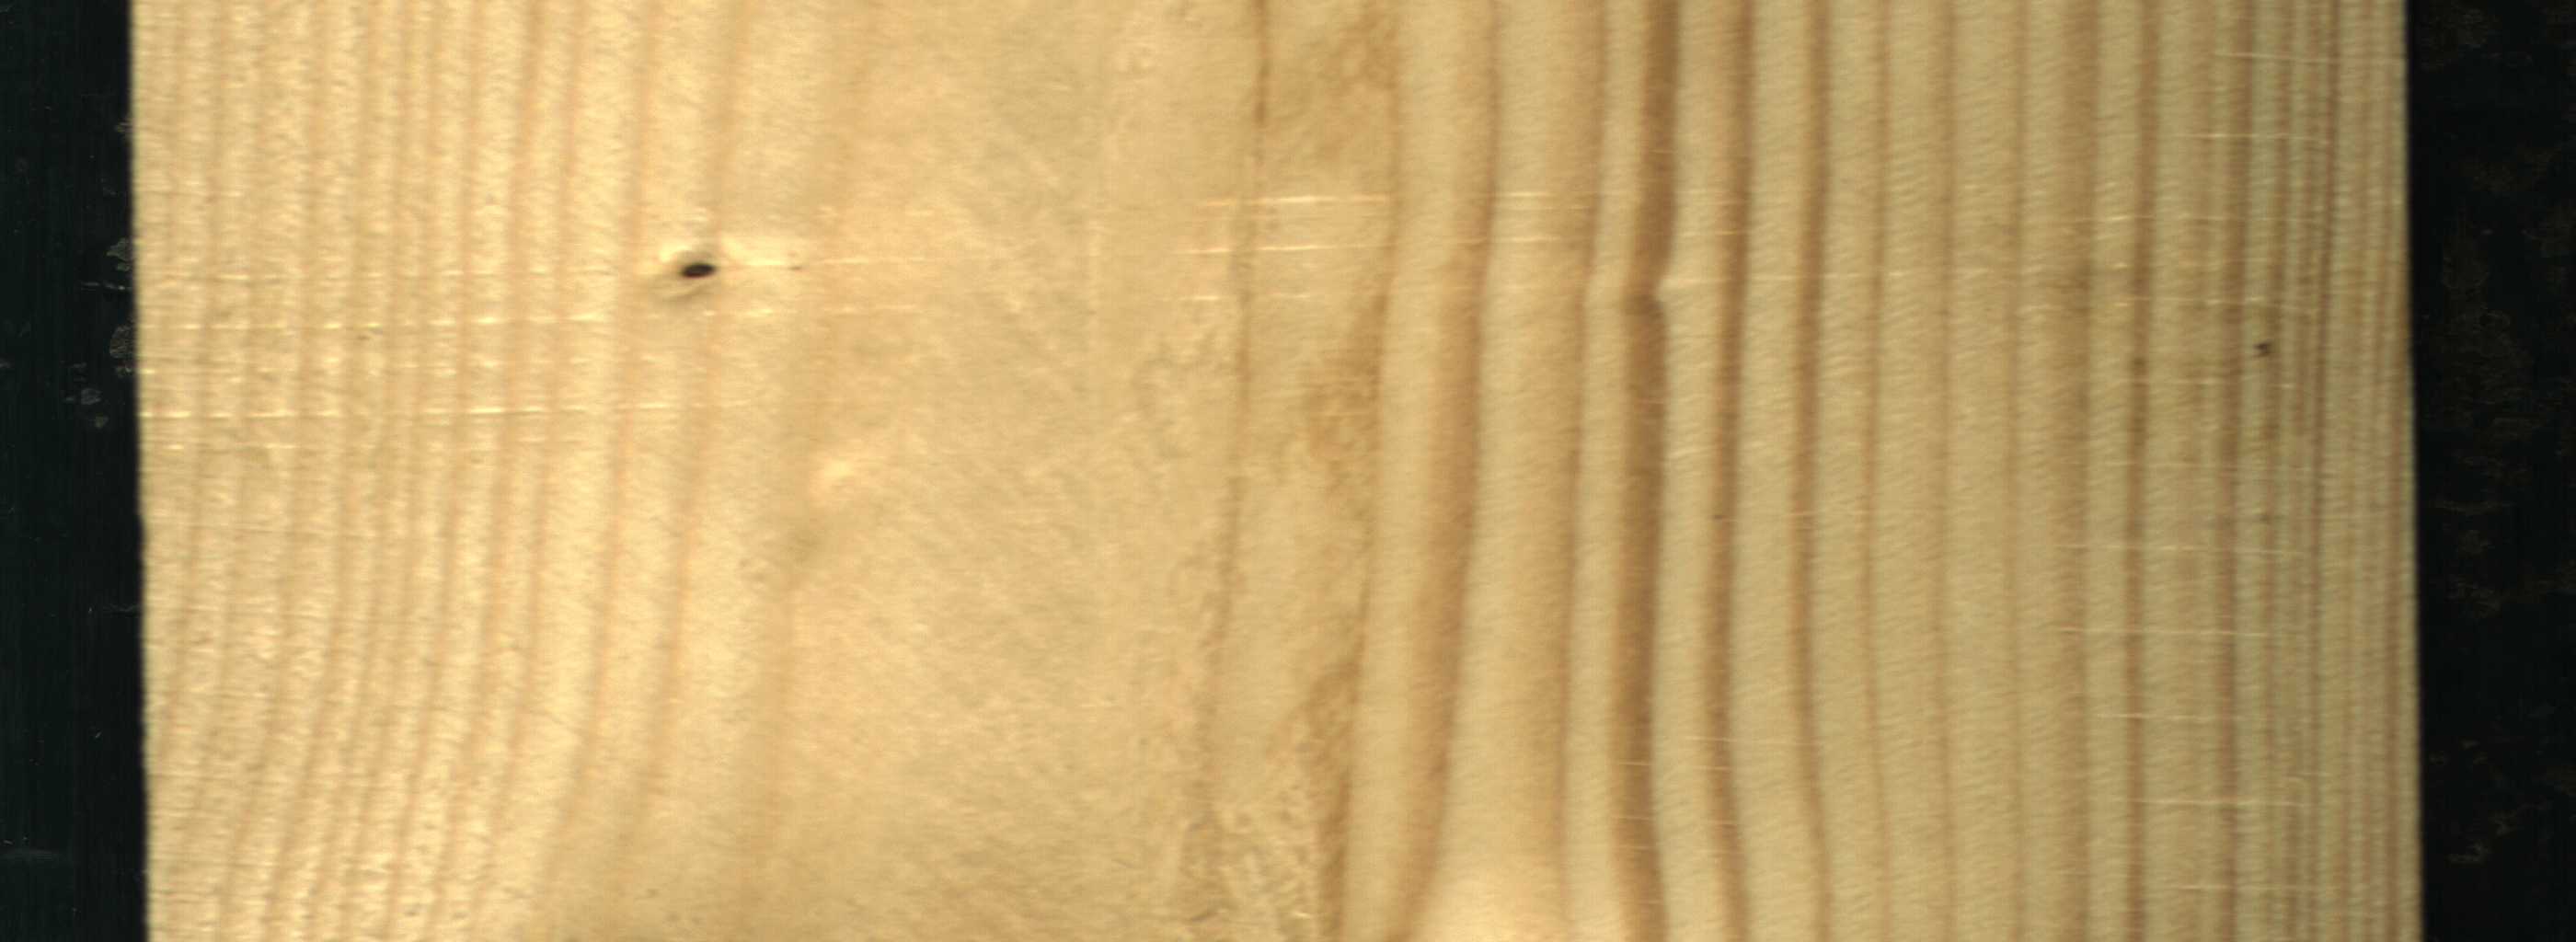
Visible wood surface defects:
Dead_Knot